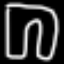
Label: pants